Question: Optional permission?
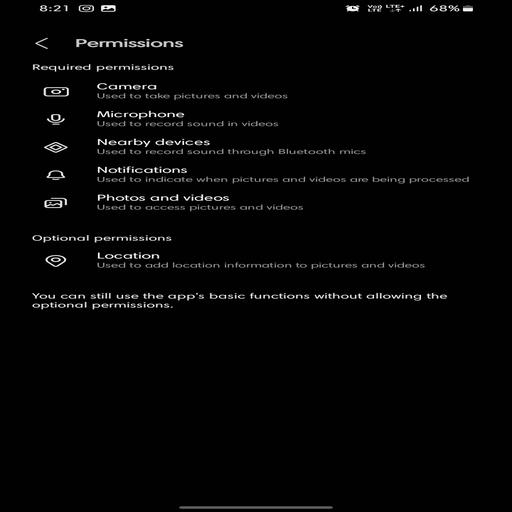
Answer: Location